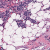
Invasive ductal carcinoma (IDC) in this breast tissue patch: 1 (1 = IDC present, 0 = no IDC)